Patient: sex M, age 58
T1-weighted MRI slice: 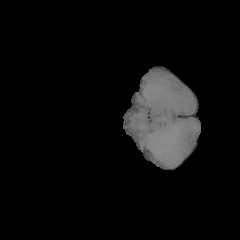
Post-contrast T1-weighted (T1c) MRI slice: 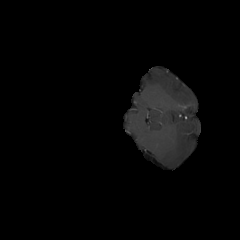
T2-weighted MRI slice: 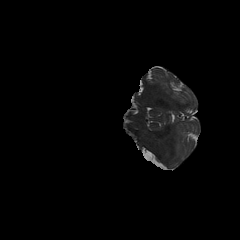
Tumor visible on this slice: no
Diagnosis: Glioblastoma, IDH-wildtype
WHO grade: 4